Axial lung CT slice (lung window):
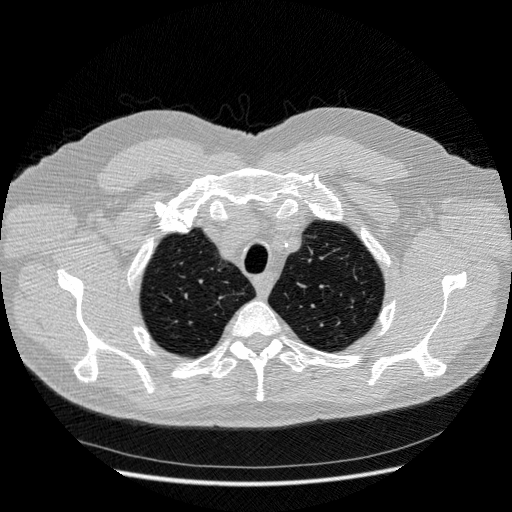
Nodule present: no